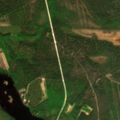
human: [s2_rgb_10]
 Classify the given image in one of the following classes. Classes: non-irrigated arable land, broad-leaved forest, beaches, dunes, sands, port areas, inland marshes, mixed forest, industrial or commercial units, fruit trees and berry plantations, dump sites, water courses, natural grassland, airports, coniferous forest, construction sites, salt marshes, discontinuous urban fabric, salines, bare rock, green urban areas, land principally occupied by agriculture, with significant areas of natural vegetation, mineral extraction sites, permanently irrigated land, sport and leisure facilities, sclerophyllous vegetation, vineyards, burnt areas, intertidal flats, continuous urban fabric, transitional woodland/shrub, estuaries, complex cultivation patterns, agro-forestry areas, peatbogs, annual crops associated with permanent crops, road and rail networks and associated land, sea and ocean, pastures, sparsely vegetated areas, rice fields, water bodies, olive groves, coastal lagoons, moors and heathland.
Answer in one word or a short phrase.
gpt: land principally occupied by agriculture, with significant areas of natural vegetation, coniferous forest, mixed forest, transitional woodland/shrub, water bodies